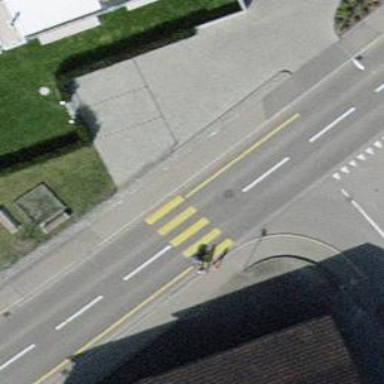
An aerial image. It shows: Marked road crossing.